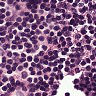
Metastatic tissue present: no